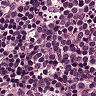
Metastatic tissue present: no